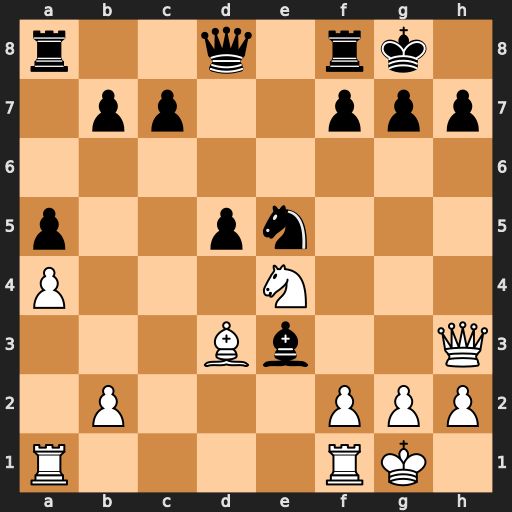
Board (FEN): r2q1rk1/1pp2ppp/8/p2pn3/P3N3/3Bb2Q/1P3PPP/R4RK1
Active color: w
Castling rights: -
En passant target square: -
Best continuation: Nf6+ gxf6 Qxh7#